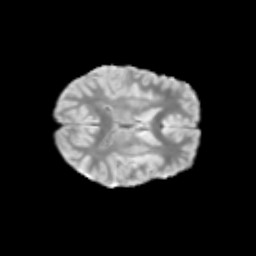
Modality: T2w
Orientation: axial
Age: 9
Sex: female
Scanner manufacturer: siemens
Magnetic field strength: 3 T
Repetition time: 3.8 s
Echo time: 0.07 s